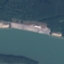
Land use / land cover class: River